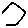
Label: hexagon